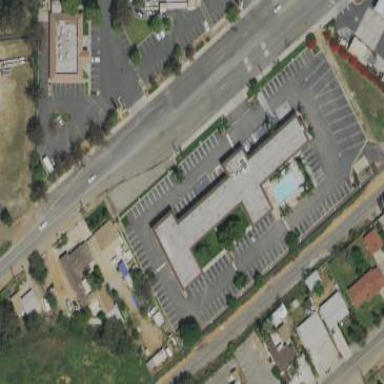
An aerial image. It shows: Motel building.